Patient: sex M, age 57
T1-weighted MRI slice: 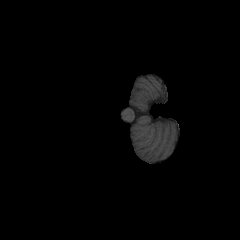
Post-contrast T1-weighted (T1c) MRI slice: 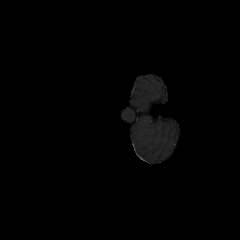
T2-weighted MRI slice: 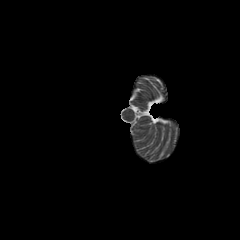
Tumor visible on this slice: no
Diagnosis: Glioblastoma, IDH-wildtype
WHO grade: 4